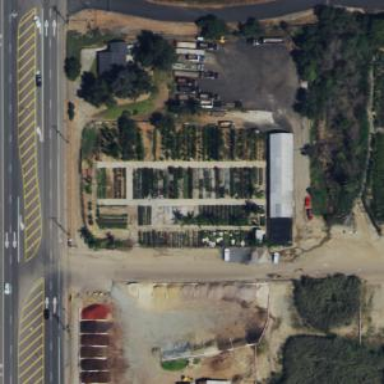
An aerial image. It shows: Plant nursery area.